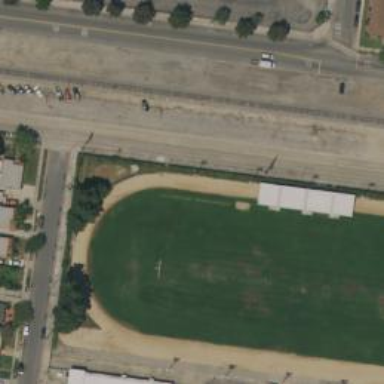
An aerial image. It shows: Grass pitch designated for American football.